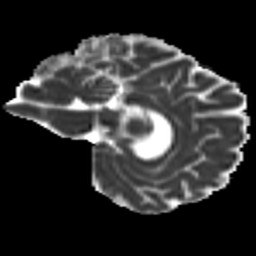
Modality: MD
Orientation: sagittal
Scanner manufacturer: siemens
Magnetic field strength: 3 T
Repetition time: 9.2 s
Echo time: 0.084 s